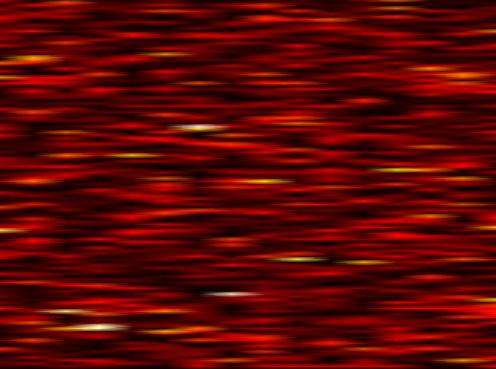
Label: WOLA